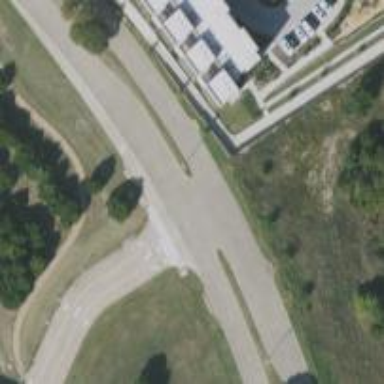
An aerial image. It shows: Tertiary road with separate sidewalks.